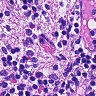
Metastatic tissue present: no